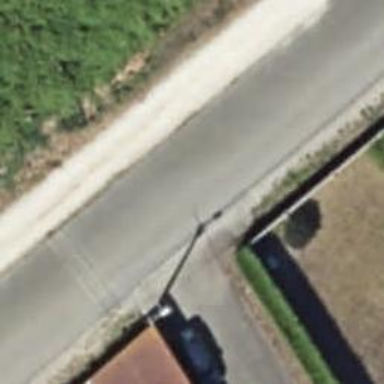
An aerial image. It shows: Residential road.